Interaction volume radius: 5 \u00c5
Interaction volume height: 25 \u00c5
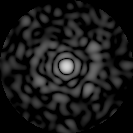
Disorder parameter: 0.8632